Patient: sex F, age 70
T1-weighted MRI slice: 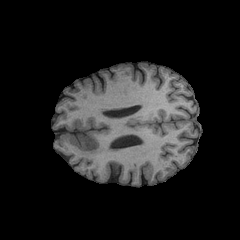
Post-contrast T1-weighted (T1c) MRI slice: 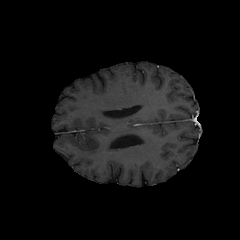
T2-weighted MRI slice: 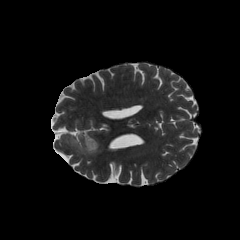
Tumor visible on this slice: yes
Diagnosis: Oligodendroglioma, IDH-mutant, 1p/19q-codeleted
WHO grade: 2